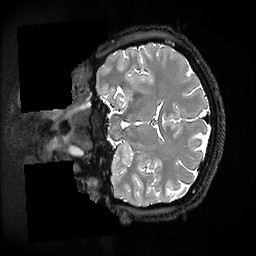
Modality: T2w
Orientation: coronal
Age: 23
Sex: female
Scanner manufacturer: ge
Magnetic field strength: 3 T
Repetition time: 3.202 s
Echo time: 0.06582 s